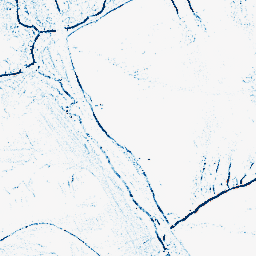
Category: morphological
Decomposition family: morphological_square
Decomposition parameters: operation: closing
size: 3
Upsampling method: regularized
Upsampling parameters: scale: 4
lambda_reg: 0.001
Upsampling scale: 4